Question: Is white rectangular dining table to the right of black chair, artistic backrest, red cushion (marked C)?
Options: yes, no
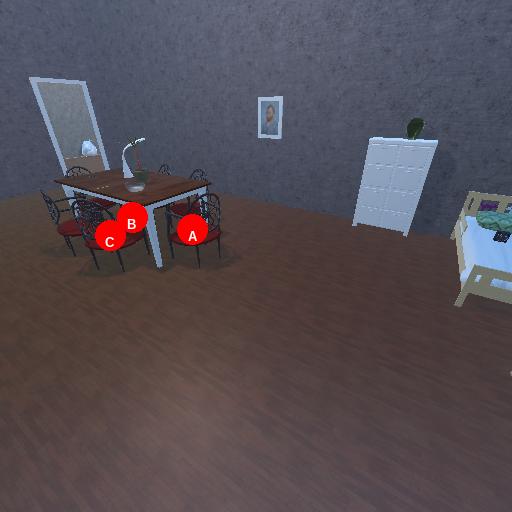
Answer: yes